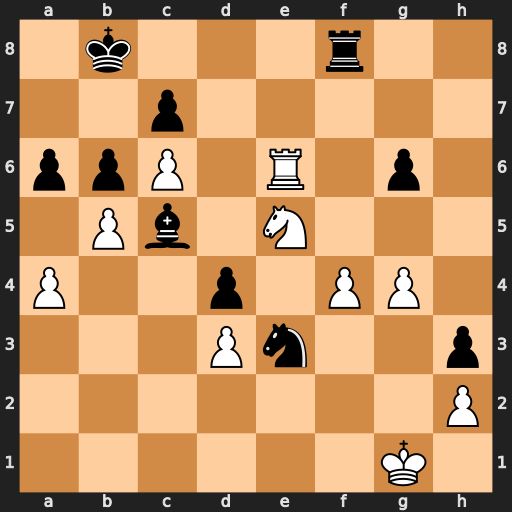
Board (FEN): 1k3r2/2p5/ppP1R1p1/1Pb1N3/P2p1PP1/3Pn2p/7P/6K1
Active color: w
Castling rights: -
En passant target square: -
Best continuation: Nd7+ Ka7 Nxf8